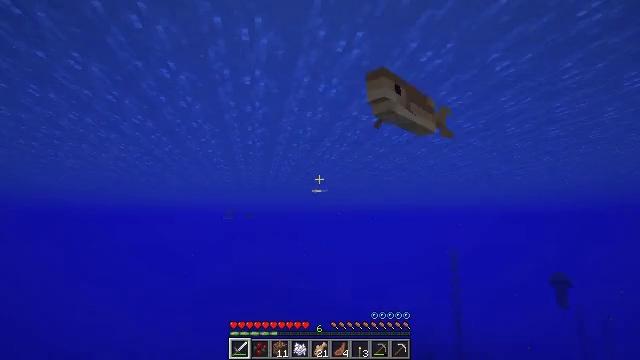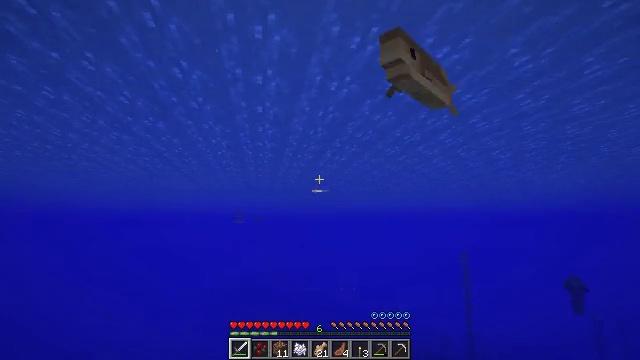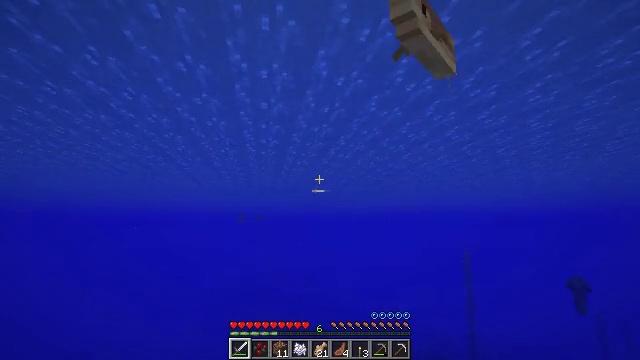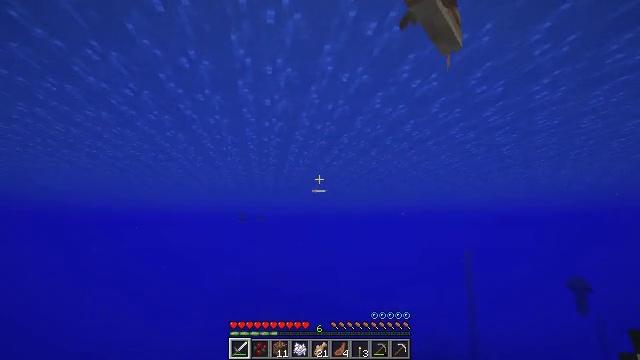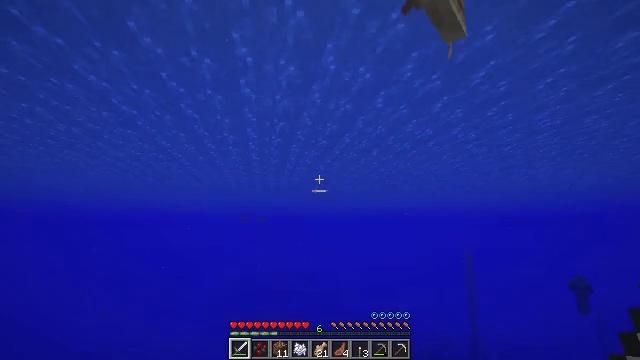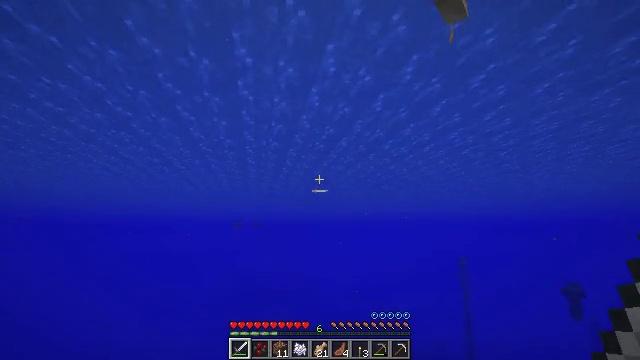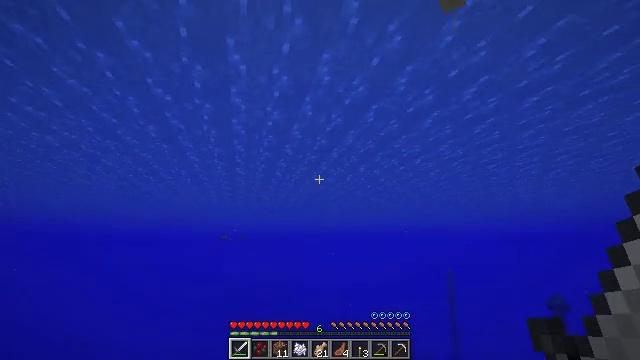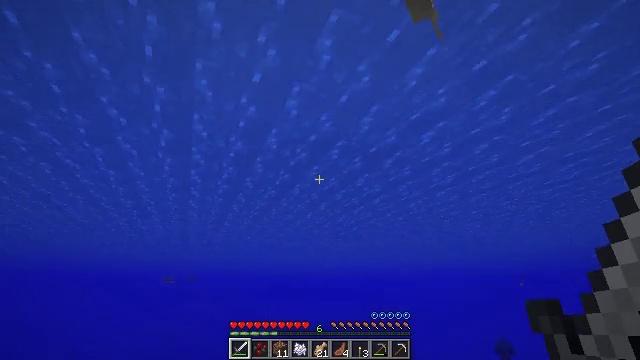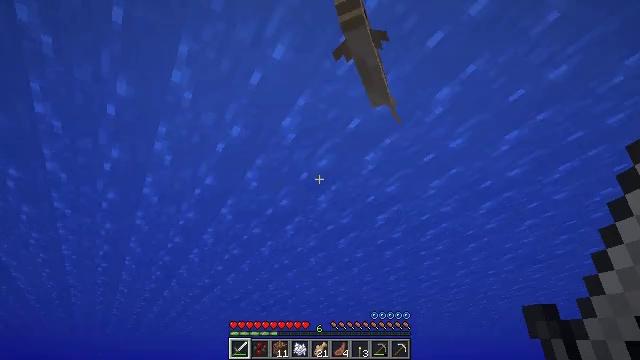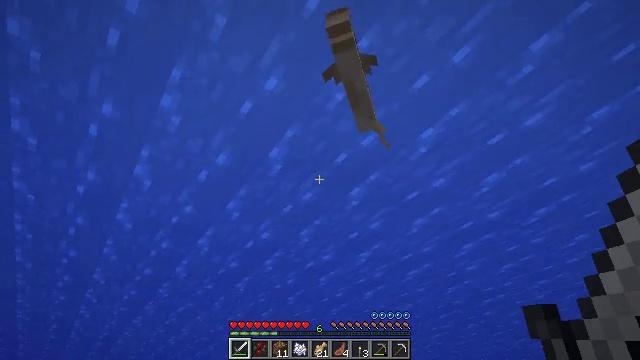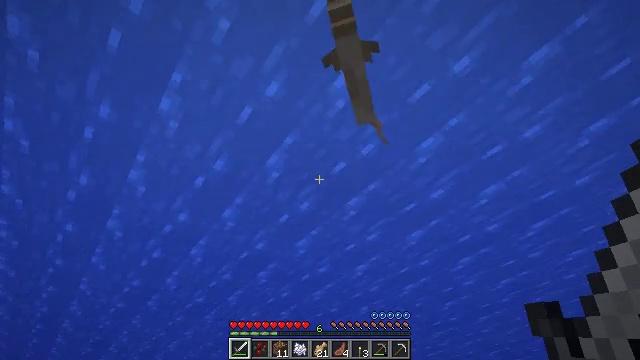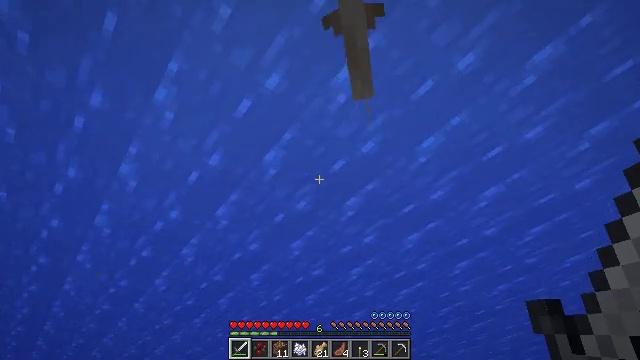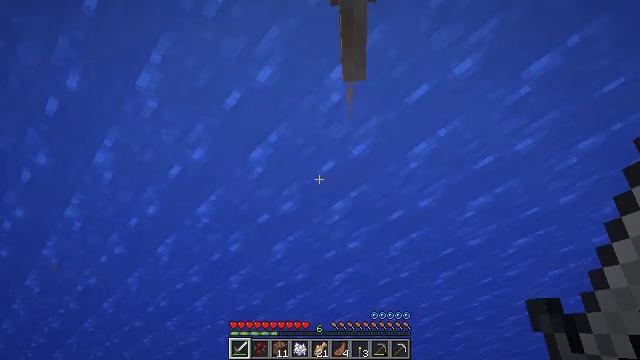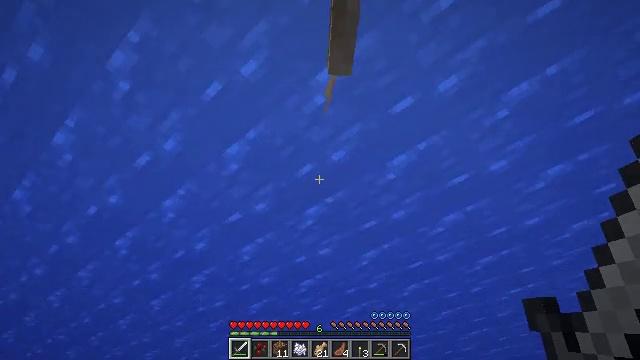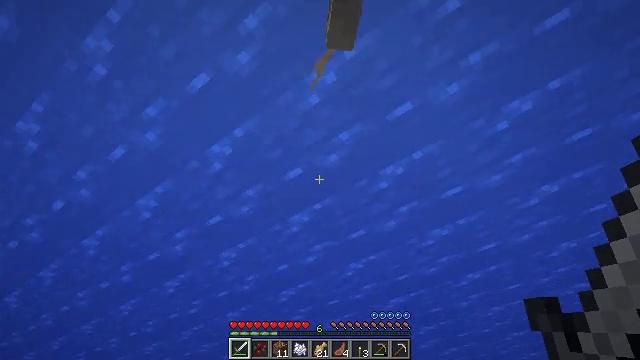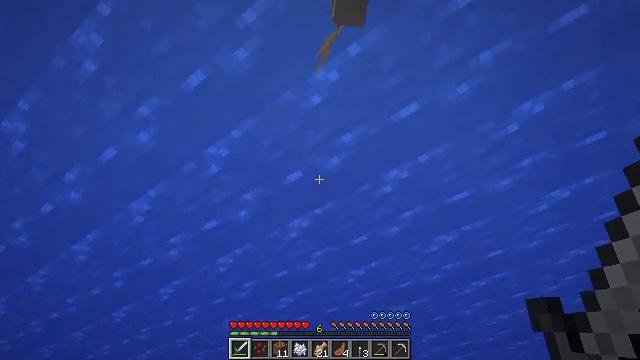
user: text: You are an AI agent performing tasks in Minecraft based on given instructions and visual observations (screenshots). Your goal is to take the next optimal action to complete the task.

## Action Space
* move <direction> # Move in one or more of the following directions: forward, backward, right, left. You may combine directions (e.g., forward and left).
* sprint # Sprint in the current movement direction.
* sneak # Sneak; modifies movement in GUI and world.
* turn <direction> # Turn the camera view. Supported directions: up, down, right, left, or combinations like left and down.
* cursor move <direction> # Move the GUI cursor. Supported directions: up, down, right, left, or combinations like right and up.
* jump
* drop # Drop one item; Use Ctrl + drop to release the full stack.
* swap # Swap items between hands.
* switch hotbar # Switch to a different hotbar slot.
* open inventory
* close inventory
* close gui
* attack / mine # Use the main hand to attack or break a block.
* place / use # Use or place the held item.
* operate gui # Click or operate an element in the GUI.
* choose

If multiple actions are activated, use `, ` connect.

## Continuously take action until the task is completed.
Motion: motion action
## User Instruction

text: Kill the cod.
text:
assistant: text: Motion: move forward and move left, turn left
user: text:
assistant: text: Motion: move forward and move left
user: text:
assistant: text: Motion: move forward and move left
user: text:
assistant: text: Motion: move forward and move left
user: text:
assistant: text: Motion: move forward and move left, turn right and up
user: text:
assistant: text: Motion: move forward, turn right and up
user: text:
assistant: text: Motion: move forward, turn right and up
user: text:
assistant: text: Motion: move forward, turn right and up
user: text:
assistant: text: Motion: move forward, turn right and up
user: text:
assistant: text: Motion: move forward, turn right and up
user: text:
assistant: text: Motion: move forward, turn right and up, jump
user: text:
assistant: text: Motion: move forward, turn right, jump
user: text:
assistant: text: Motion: move forward, turn right, jump
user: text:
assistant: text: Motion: move forward, turn right and up, jump
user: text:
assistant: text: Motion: move forward, jump
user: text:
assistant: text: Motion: move forward, turn right and up, jump
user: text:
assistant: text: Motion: move forward, turn right and up, jump
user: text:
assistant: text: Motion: move forward, turn right and up, jump
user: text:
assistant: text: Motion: move forward, turn right and down, jump
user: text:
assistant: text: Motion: move forward, turn right and down, jump
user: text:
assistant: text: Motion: move forward, turn right and down, jump
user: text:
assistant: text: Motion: move forward, turn right and down, jump
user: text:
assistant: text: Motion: move forward, turn right and down, jump
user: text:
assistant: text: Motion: move forward, turn right and down, jump
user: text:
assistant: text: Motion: move forward, turn right and down, jump
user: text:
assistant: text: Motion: move forward, turn down, jump
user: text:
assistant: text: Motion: move forward, turn right and down, jump
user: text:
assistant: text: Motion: move forward, turn right and down, jump
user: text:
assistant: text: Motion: move forward, turn right and down, jump
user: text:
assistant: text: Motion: move forward, turn right and down, jump